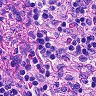
Metastatic tissue present: no